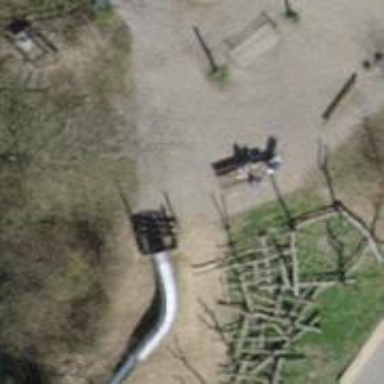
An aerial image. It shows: Picnic table located in leisure land area.